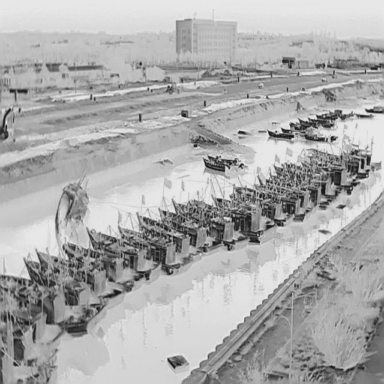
There are 29 bulk_carriers in the infrared image.